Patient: sex F, age 56
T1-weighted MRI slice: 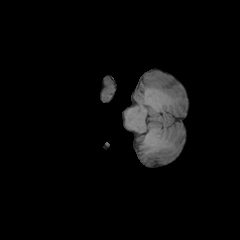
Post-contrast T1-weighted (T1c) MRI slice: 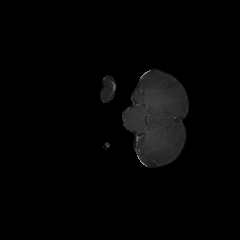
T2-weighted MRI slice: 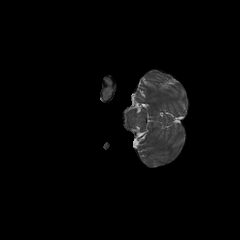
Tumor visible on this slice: no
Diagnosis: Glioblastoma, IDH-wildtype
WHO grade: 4